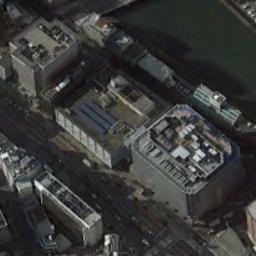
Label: commercial_area